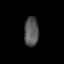
Tissue: prostate
Cell type: Epithelial cells
Senescence score: 0.3245
Nuclear area (px): 423
Mean DAPI intensity: 84.657